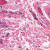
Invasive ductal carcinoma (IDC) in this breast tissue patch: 0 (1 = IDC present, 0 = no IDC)